Field crop: maize
Growth stage: 2
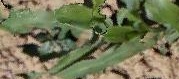
Species: maize